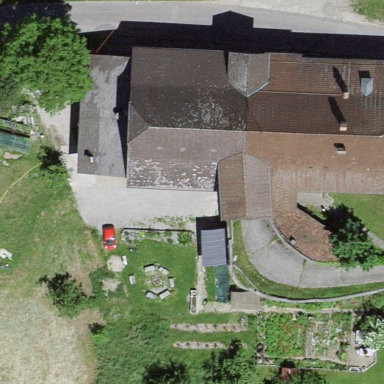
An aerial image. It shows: Farm building.